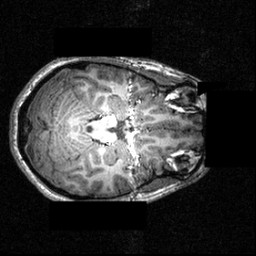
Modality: T1w
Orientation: axial
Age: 22
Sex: female
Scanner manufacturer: siemens
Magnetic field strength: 3.951 T
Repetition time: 1.5 s
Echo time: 0.00335 s